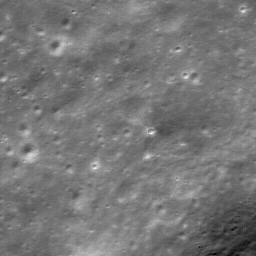
Host type: background_regolith
Lunar coordinates: latitude nan, longitude nan